Question: I'm following Spring in Action 4th Edition Chapter 5, but I'm stuck at the very first example.
Here is my Eclipse Luna project structure:

If I run this project as Spring Boot App, then it throws exceptions:
'''
org.springframework.context.ApplicationContextException: Unable to start embedded container; nested exception is org.springframework.context.ApplicationContextException: Unable to start EmbeddedWebApplicationContext due to missing EmbeddedServletContainerFactory bean.
at org.springframework.boot.context.embedded.EmbeddedWebApplicationContext.onRefresh(EmbeddedWebApplicationContext.java:133)
at org.springframework.context.support.AbstractApplicationContext.refresh(AbstractApplicationContext.java:474)
at org.springframework.boot.context.embedded.EmbeddedWebApplicationContext.refresh(EmbeddedWebApplicationContext.java:118)
at org.springframework.boot.SpringApplication.refresh(SpringApplication.java:686)
at org.springframework.boot.SpringApplication.run(SpringApplication.java:320)
at org.springframework.boot.SpringApplication.run(SpringApplication.java:957)
at org.springframework.boot.SpringApplication.run(SpringApplication.java:946)
at spittr.SpittrApplication.main(SpittrApplication.java:10)
Caused by: org.springframework.context.ApplicationContextException: Unable to start EmbeddedWebApplicationContext due to missing EmbeddedServletContainerFactory bean.
at org.springframework.boot.context.embedded.EmbeddedWebApplicationContext.getEmbeddedServletContainerFactory(EmbeddedWebApplicationContext.java:183)
at org.springframework.boot.context.embedded.EmbeddedWebApplicationContext.createEmbeddedServletContainer(EmbeddedWebApplicationContext.java:156)
at org.springframework.boot.context.embedded.EmbeddedWebApplicationContext.onRefresh(EmbeddedWebApplicationContext.java:130)
... 7 common frames omitted
'''
How can I fix this problem?
Contents of all files:
SpittrApplication.java:
'''
package spittr;
import org.springframework.boot.SpringApplication;
import org.springframework.boot.autoconfigure.SpringBootApplication;
@SpringBootApplication
public class SpittrApplication {
public static void main(String[] args) {
SpringApplication.run(SpittrApplication.class, args);
}
}
'''
SpittrWebAppInitializer.java:
'''
package spittr.config;
import org.springframework.web.servlet.support.AbstractAnnotationConfigDispatcherServletInitializer;
public class SpittrWebAppInitializer extends
AbstractAnnotationConfigDispatcherServletInitializer {
@Override
protected String[] getServletMappings() {
return new String[] { "/" };
}
@Override
protected Class<?>[] getRootConfigClasses() {
return new Class<?>[] { RootConfig.class };
}
@Override
protected Class<?>[] getServletConfigClasses() {
return new Class<?>[] { WebConfig.class };
}
}
'''
WebConfig.java:
'''
package spittr.config;
import org.springframework.context.annotation.Bean;
import org.springframework.context.annotation.ComponentScan;
import org.springframework.context.annotation.Configuration;
import org.springframework.web.servlet.ViewResolver;
import org.springframework.web.servlet.config.annotation.DefaultServletHandlerConfigurer;
import org.springframework.web.servlet.config.annotation.EnableWebMvc;
import org.springframework.web.servlet.config.annotation.WebMvcConfigurerAdapter;
import org.springframework.web.servlet.view.InternalResourceViewResolver;
@Configuration
@EnableWebMvc
@ComponentScan("spittr.web")
public class WebConfig extends WebMvcConfigurerAdapter {
@Bean
public ViewResolver viewResolver() {
InternalResourceViewResolver resolver = new InternalResourceViewResolver();
resolver.setPrefix("/WEB-INF/views/");
resolver.setSuffix(".jsp");
resolver.setExposeContextBeansAsAttributes(true);
return resolver;
}
@Override
public void configureDefaultServletHandling(
DefaultServletHandlerConfigurer configurer) {
configurer.enable();
}
}
'''
RootConfig.java:
'''
package spittr.config;
import org.springframework.context.annotation.ComponentScan;
import org.springframework.context.annotation.ComponentScan.Filter;
import org.springframework.context.annotation.Configuration;
import org.springframework.context.annotation.FilterType;
import org.springframework.web.servlet.config.annotation.EnableWebMvc;
@Configuration
@ComponentScan(basePackages = { "spitter" }, excludeFilters = { @Filter(type = FilterType.ANNOTATION, value = EnableWebMvc.class) })
public class RootConfig {
}
'''
HomeController.java:
'''
package spittr.web;
import static org.springframework.web.bind.annotation.RequestMethod.*;
import org.springframework.stereotype.Controller;
import org.springframework.web.bind.annotation.RequestMapping;
import org.springframework.web.bind.annotation.RequestMethod;
@Controller
public class HomeController {
@RequestMapping(value = "/", method = GET)
public String home() {
return "home";
}
}
'''
home.jsp:
'''
<%@ taglib uri="http://java.sun.com/jsp/jstl/core" prefix="c" %>
<%@ page session="false" %>
<html>
<head>
<title>Spittr</title>
<link rel="stylesheet"
type="text/css"
href="<c:url value="/resources/style.css" />" >
</head>
<body>
<h1>Welcome to Spittr</h1>
<a href="<c:url value="/spittles" />">Spittles</a> |
<a href="<c:url value="/spitter/register" />">Register</a>
</body>
</html>
'''
pom.xml
'''
<?xml version="1.0" encoding="UTF-8"?>
<project xmlns="http://maven.apache.org/POM/4.0.0" xmlns:xsi="http://www.w3.org/2001/XMLSchema-instance"
xsi:schemaLocation="http://maven.apache.org/POM/4.0.0 http://maven.apache.org/xsd/maven-4.0.0.xsd">
<modelVersion>4.0.0</modelVersion>
<groupId>com.spittr</groupId>
<artifactId>spittr</artifactId>
<version>0.0.1-SNAPSHOT</version>
<packaging>jar</packaging>
<name>spittr</name>
<description>Demo project for Spring Boot</description>
<parent>
<groupId>org.springframework.boot</groupId>
<artifactId>spring-boot-starter-parent</artifactId>
<version>1.2.4.RELEASE</version>
<relativePath /> <!-- lookup parent from repository -->
</parent>
<properties>
<project.build.sourceEncoding>UTF-8</project.build.sourceEncoding>
<java.version>1.8</java.version>
</properties>
<dependencies>
<dependency>
<groupId>org.springframework.boot</groupId>
<artifactId>spring-boot-starter</artifactId>
</dependency>
<dependency>
<groupId>org.springframework</groupId>
<artifactId>spring-webmvc</artifactId>
</dependency>
<dependency>
<groupId>javax.servlet</groupId>
<artifactId>javax.servlet-api</artifactId>
<scope>provided</scope>
</dependency>
<dependency>
<groupId>org.springframework.boot</groupId>
<artifactId>spring-boot-starter-test</artifactId>
<scope>test</scope>
</dependency>
</dependencies>
<build>
<plugins>
<plugin>
<groupId>org.springframework.boot</groupId>
<artifactId>spring-boot-maven-plugin</artifactId>
</plugin>
</plugins>
</build>
</project>
'''
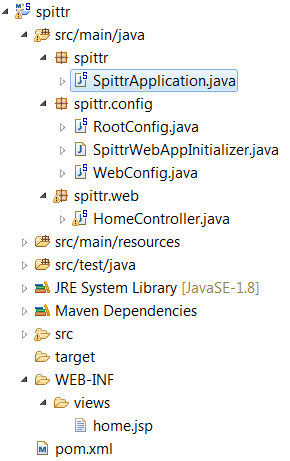
Answer: When using Spring Boot you should not include the other Spring dependencies directly, but rely on Boot's own dependency management. When using the provided "starters" you can be sure that all needed libraries will be included in a matching version.
Instead of including 'spring-mvc' artifact in your pom.xml:
'''
<dependency>
<groupId>org.springframework</groupId>
<artifactId>spring-webmvc</artifactId>
</dependency>
'''
use the dedicated Boot starter for webapps, 'spring-boot-starter-web':
'''
<dependency>
<groupId>org.springframework.boot</groupId>
<artifactId>spring-boot-starter-web</artifactId>
</dependency>
'''
More details in the <URL>
---